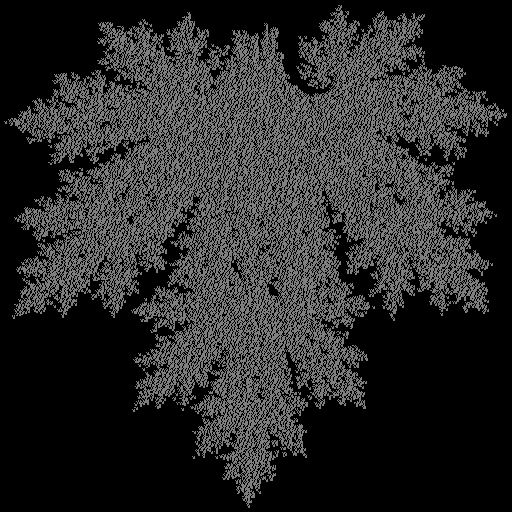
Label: maple_leaf